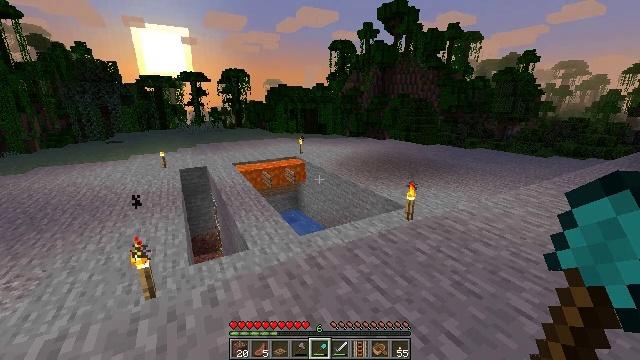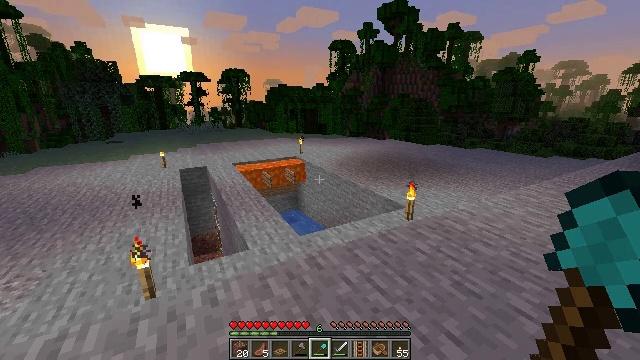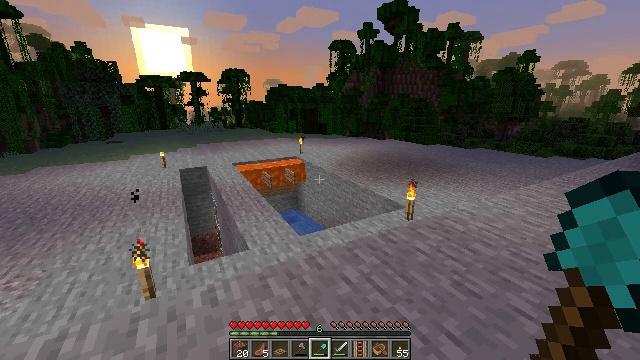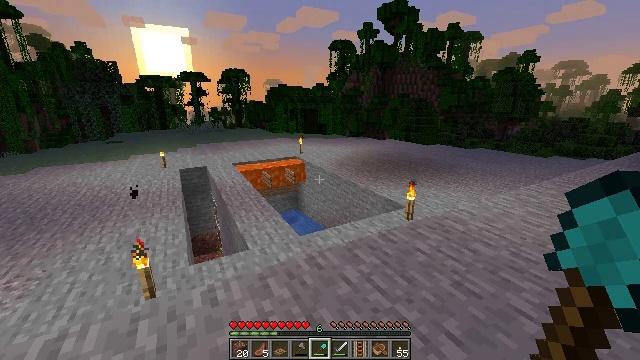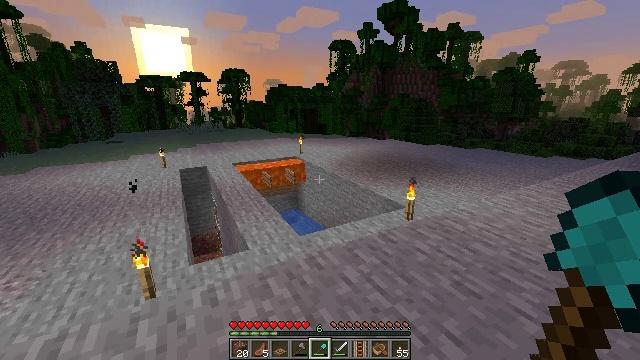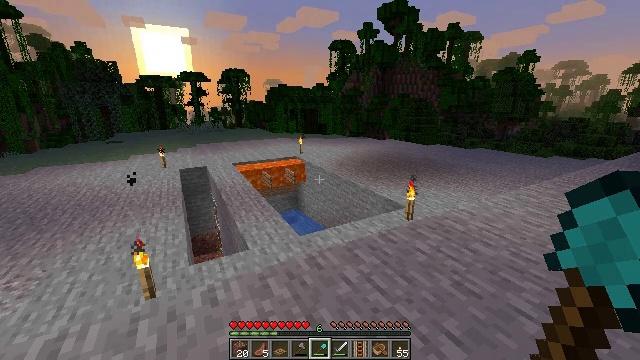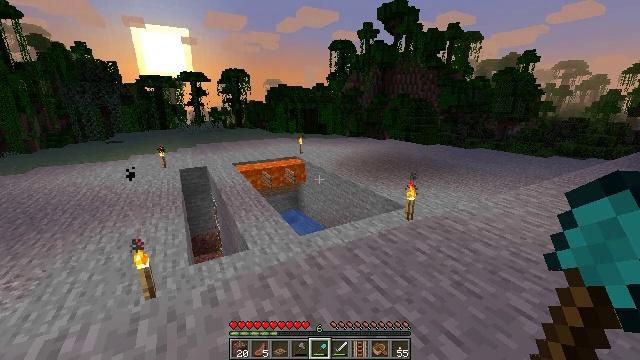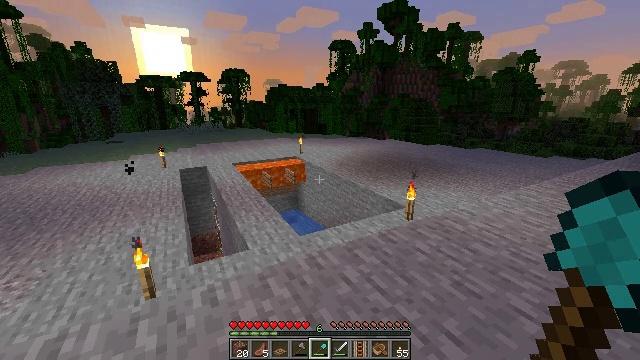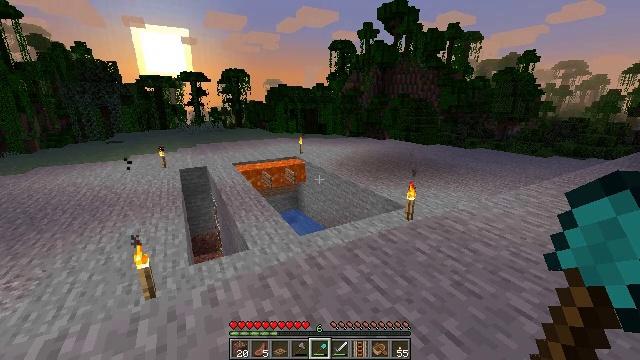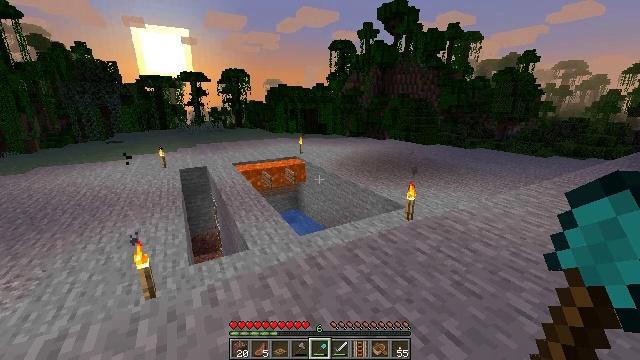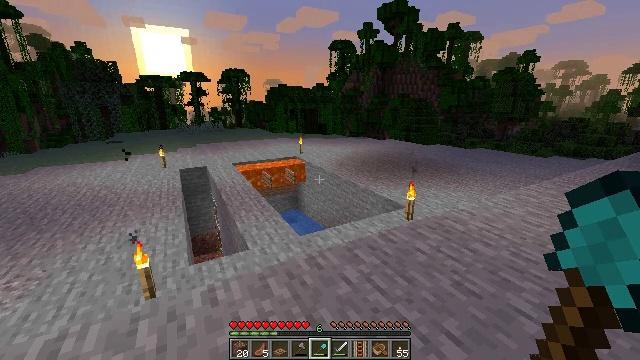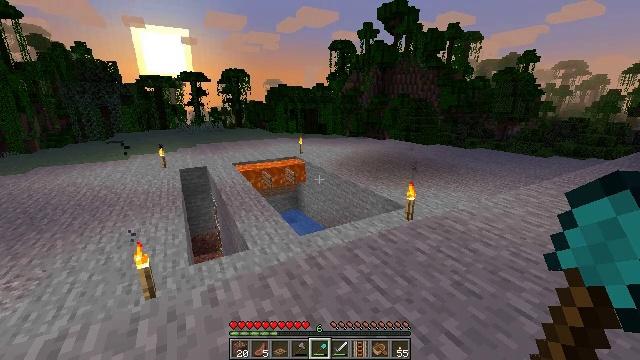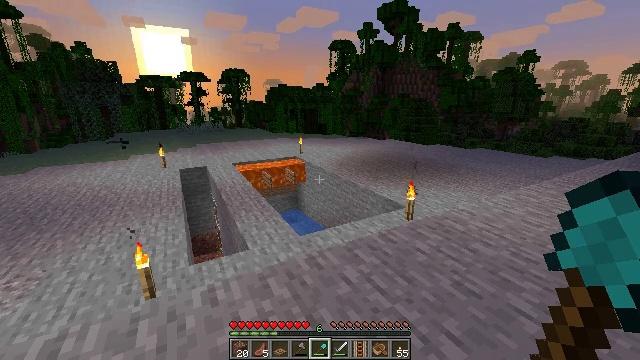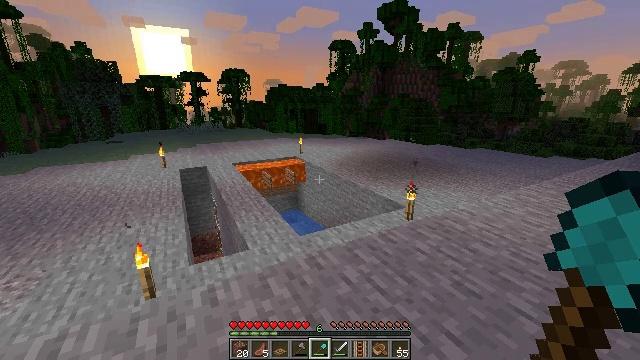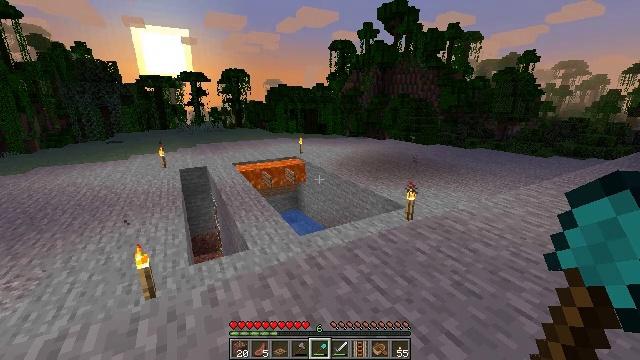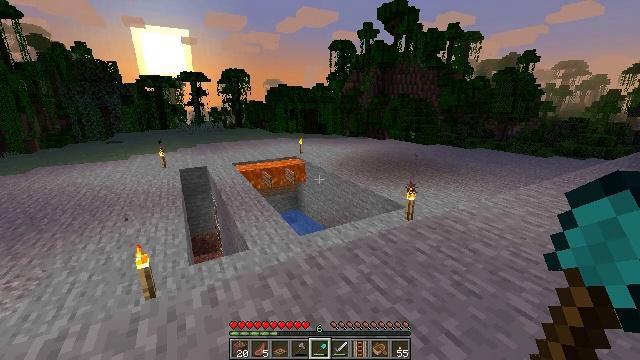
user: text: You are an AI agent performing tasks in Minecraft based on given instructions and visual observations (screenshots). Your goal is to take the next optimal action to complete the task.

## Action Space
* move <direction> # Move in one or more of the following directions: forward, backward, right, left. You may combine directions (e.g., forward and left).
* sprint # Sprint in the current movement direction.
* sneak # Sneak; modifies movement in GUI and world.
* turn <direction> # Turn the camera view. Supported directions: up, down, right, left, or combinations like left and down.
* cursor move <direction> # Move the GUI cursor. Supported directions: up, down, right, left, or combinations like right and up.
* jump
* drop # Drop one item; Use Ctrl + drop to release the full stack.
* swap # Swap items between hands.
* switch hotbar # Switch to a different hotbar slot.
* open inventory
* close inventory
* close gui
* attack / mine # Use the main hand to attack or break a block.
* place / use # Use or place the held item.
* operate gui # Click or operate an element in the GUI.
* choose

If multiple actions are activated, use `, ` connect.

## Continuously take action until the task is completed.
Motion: motion action
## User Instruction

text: Pick up the poppy from the field.
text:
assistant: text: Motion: no_op
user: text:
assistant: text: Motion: no_op
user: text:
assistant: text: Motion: no_op
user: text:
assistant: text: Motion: no_op
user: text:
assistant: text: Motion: no_op
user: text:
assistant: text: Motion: no_op
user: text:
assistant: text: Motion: no_op
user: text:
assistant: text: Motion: no_op
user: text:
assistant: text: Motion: no_op
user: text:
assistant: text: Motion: no_op
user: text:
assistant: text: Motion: no_op
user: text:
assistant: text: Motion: no_op
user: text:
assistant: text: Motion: no_op
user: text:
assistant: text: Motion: no_op
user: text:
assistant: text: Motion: no_op
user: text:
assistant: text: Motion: no_op
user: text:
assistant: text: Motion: no_op
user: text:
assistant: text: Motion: no_op
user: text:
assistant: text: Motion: no_op
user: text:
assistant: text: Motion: no_op
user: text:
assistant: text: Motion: no_op
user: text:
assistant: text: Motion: no_op
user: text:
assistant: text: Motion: no_op
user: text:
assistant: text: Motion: no_op
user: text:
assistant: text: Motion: no_op
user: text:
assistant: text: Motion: no_op
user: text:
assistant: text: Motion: no_op
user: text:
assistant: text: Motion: no_op
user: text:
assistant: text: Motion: no_op
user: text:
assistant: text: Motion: no_op